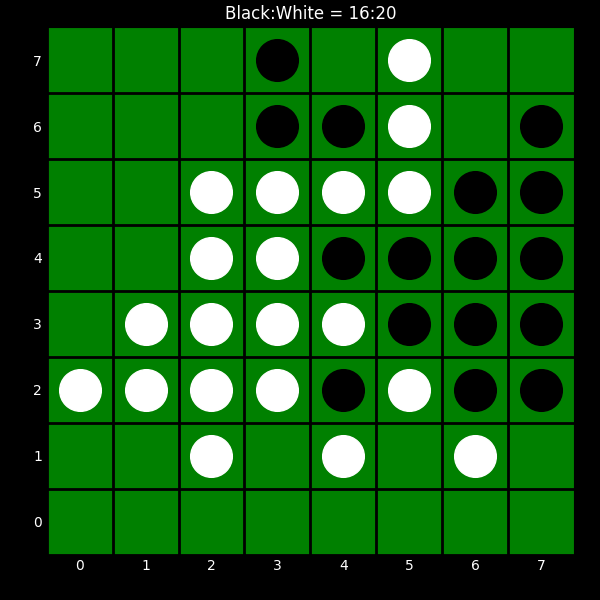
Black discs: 16
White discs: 20